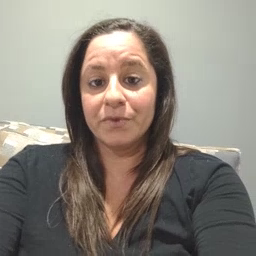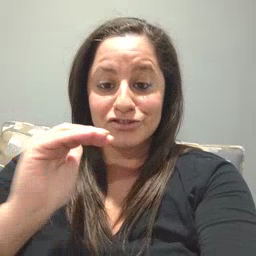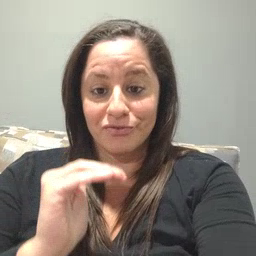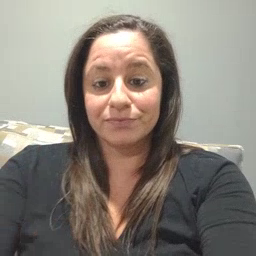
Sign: child